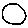
Label: circle